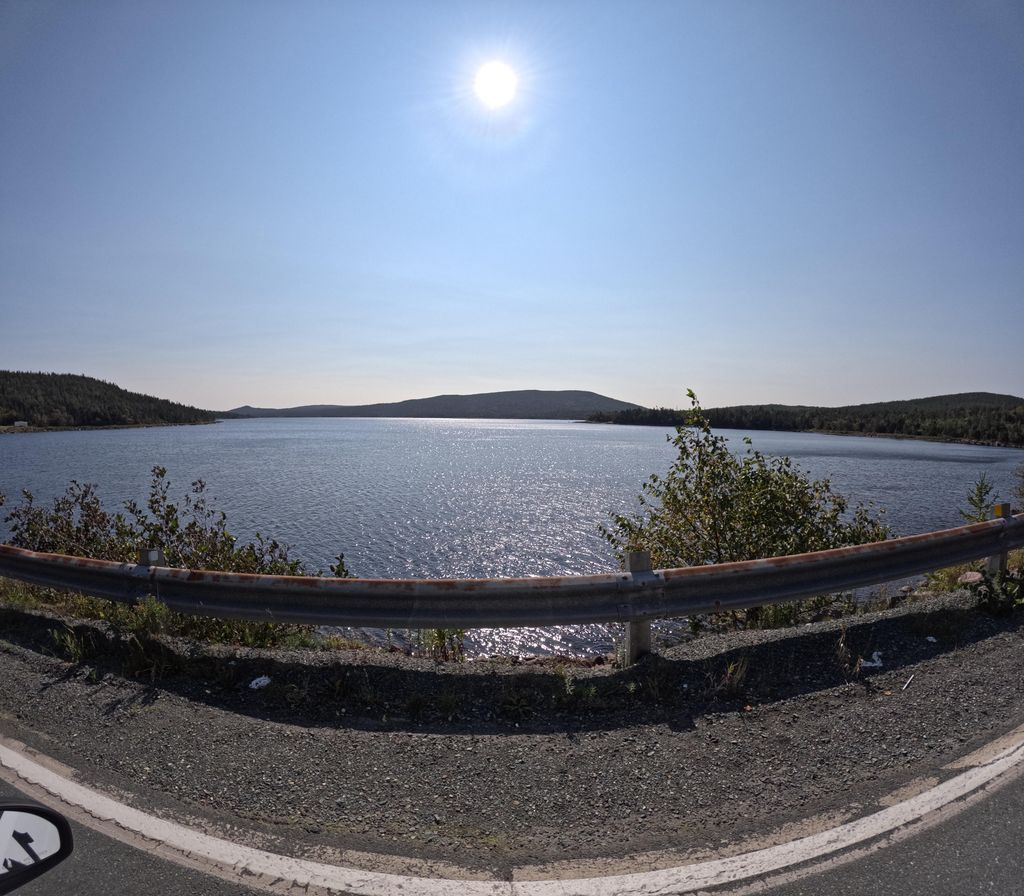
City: st_johns